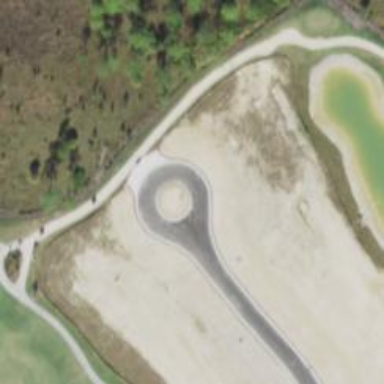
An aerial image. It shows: Turning loop on the road.